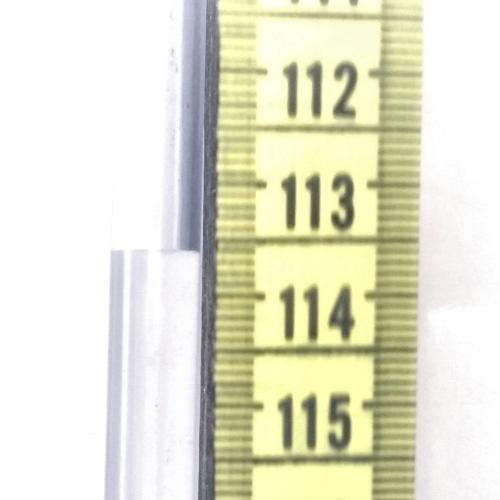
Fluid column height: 113.6 cm